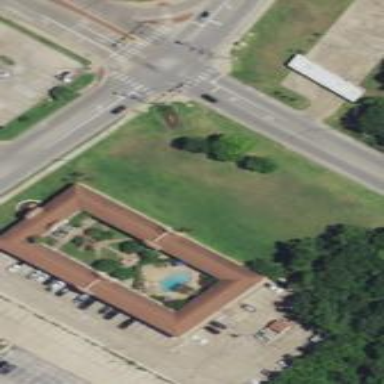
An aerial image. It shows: Hotel building.